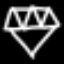
Label: diamond